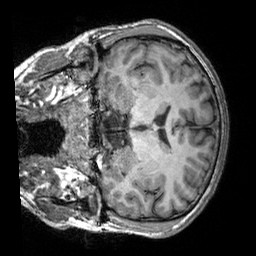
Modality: T1w
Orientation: coronal
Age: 26
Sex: male
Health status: healthy
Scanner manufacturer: siemens
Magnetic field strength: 3 T
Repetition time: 2.3 s
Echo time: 0.00303 s